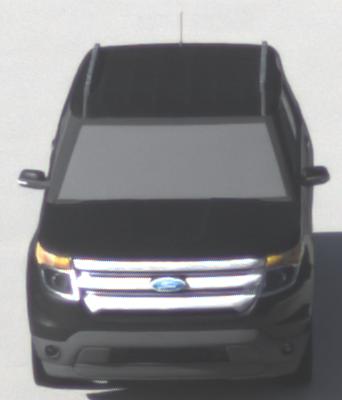
Make: Ford
Model: Explorer
Detailed model: Gen. 5
Model produced from: 2010
Model produced until: 2019
Doors: 5
Color: black
Road condition: dry road
Daytime: morning or afternoon
Contrast: medium contrast